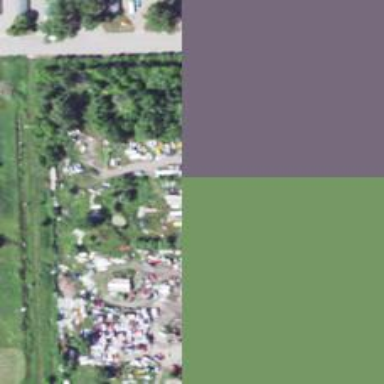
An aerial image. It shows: Scrap yard situated in industrial area.